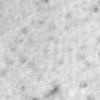
Label: no_change